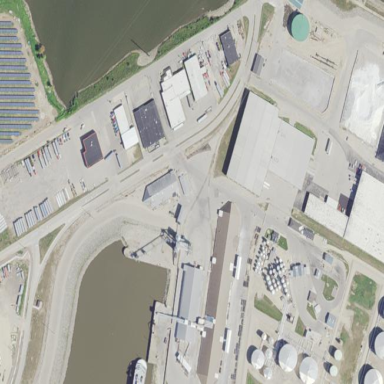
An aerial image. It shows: Industrial area designated as port.